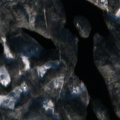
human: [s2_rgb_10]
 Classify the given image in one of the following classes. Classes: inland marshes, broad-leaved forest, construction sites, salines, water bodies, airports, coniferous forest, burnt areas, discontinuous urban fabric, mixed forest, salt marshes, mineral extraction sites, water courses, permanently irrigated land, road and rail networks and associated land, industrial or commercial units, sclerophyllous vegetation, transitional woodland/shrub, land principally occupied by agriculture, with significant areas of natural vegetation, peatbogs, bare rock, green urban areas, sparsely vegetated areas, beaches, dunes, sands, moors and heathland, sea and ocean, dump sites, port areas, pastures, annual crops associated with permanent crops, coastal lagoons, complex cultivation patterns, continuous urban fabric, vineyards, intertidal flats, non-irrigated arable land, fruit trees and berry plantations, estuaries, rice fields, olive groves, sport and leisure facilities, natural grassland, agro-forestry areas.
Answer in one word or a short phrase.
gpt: land principally occupied by agriculture, with significant areas of natural vegetation, coniferous forest, mixed forest, water bodies